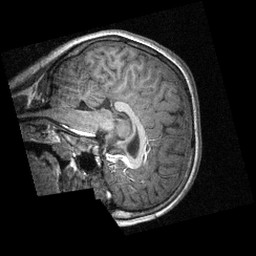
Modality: T1w
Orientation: sagittal
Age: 10
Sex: female